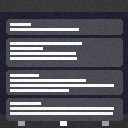
Screen state: on